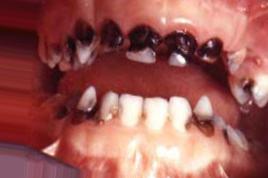
Condition: Caries